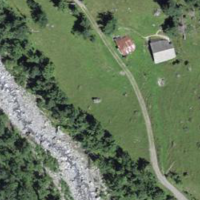
EUNIS habitat code: 23
Species observed at this site:
Euphorbia cyparissias
Plantago media